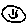
Label: smiley face